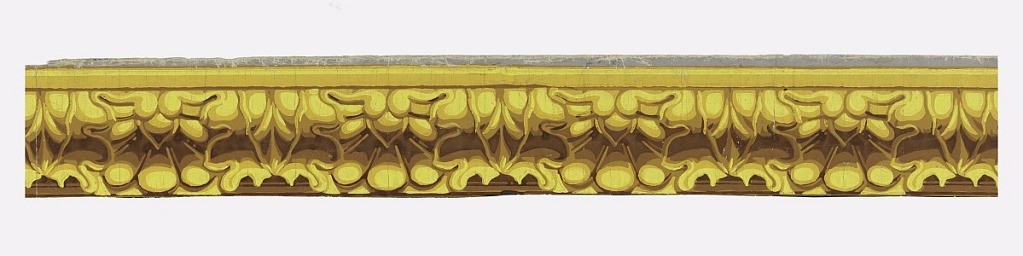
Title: Border
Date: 1825–30
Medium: Block-printed on handmade paper
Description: Stylized foliate forms, striped edging. End of run included. Printed in yellow, brown, orange and tan. Printed on ocher background over a gray base coat.